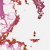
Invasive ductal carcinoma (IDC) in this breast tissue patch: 0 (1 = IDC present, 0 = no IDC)